Question: Here is my code. What I am trying to do is to print all hotel names in all
pages with the search term "BERLIN, GERMANY".
While I press the 'run' button in Pycharm there is nothing printed in screen.
Can anyone figure out what is the mistake in my code?
'''
from selenium import webdriver
from selenium.webdriver.common.by import By
from selenium.webdriver.support import expected_conditions as EC
from selenium.webdriver.support.wait import WebDriverWait
my_list = []
driver = webdriver.Chrome("C:\Python27\selenium\webdriver\chrome\chromedriver.exe")
driver.get('http://booking.com')
driver.find_element_by_css_selector("input#ss").send_keys("BERLIN, GERMANY")
driver.find_element_by_css_selector("button.sb-searchbox__button").click()
hotel_name = driver.find_elements_by_css_selector(".sr-hotel__name")
visible_next=driver.find_element_by_css_selector(".paging-next")
driver.maximize_window()
for link in hotel_name:
scrap_hotel_name = link.text
print (scrap_hotel_name)
my_list.append(scrap_hotel_name)
while True:
click_icon = WebDriverWait(driver, 4).until(EC.visibility_of_element_located([By.LINK_TEXT, 'Next page']))
click_icon.click()
'''

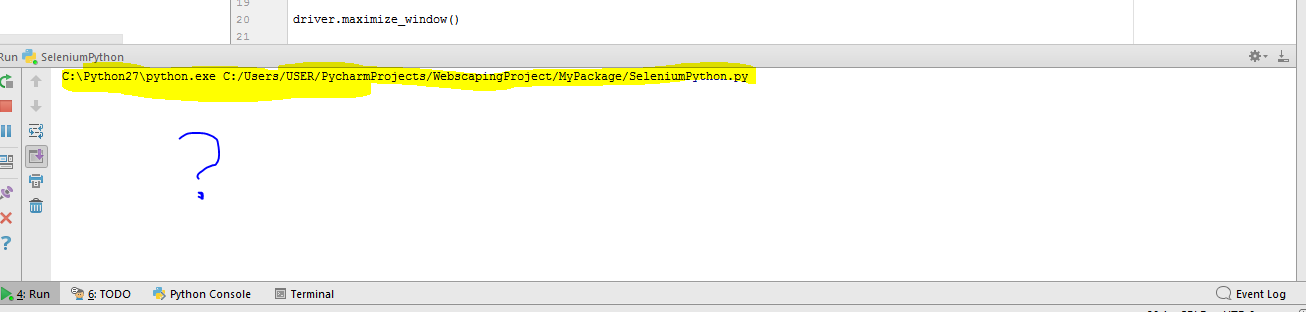
Answer: There are couple of issues in the logic of your script:
1. Your hotel_name defined out of loop. That means that you gets the list of elements just once- on the first page only;
2. Your visible_next variable defined, but you don't use it;
3. The while loop inside for loop intents to click "Next" button time after time without executing the rest of for loop lines (they will be executed only once- on the first page)
Try below code to get hotel names from all of the pages:
'''
from selenium import webdriver
from selenium.webdriver.common.by import By
from selenium.webdriver.support import expected_conditions as EC
from selenium.webdriver.support.wait import WebDriverWait
driver = webdriver.Chrome()
driver.get('http://booking.com')
driver.find_element_by_css_selector("input#ss").send_keys("BERLIN, GERMANY")
driver.find_element_by_css_selector("button.sb-searchbox__button").click()
my_list = []
while True:
WebDriverWait(driver, 5).until(EC.invisibility_of_element_located([By.CSS_SELECTOR, 'div[class^="sr-usp-overlay"]']))
my_list.extend([hotel.text for hotel in driver.find_elements_by_css_selector('.sr-hotel__name')])
try:
WebDriverWait(driver, 5).until(EC.element_to_be_clickable([By.CSS_SELECTOR, "*[data-page-next]"])).click()
except:
break
[print(hotel) for hotel in my_list]
'''
In 'Python 2.x' replace last line with
'''
for hotel in my_list:
print(hotel)
'''